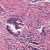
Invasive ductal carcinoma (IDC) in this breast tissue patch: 1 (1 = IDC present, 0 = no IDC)